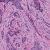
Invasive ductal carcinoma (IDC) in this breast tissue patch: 1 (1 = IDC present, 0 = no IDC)